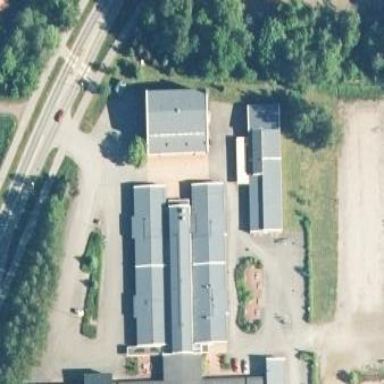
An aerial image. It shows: School building.